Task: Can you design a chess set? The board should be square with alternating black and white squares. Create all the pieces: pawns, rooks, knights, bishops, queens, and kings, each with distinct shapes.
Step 3246:
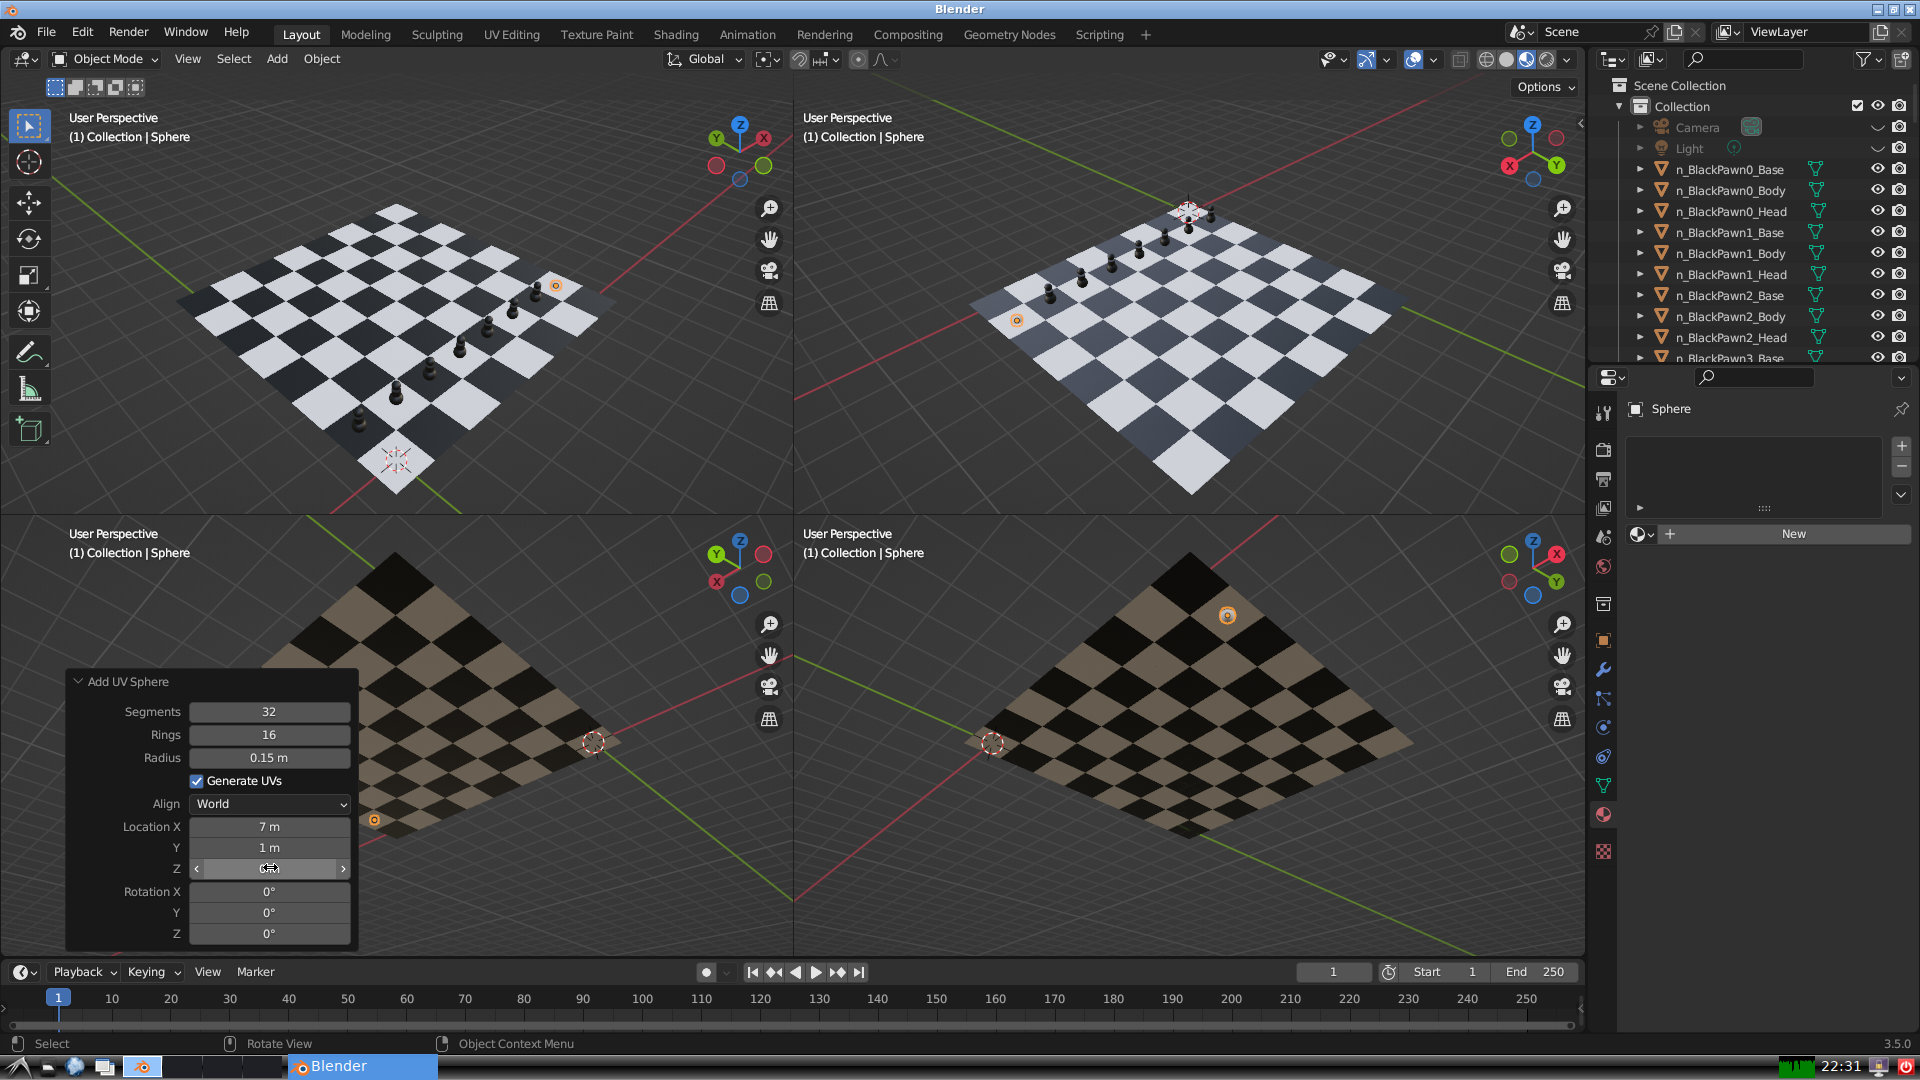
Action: click: no